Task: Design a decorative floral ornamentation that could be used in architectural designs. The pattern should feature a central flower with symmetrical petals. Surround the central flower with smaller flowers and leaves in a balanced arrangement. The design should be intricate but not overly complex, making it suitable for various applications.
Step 1017:
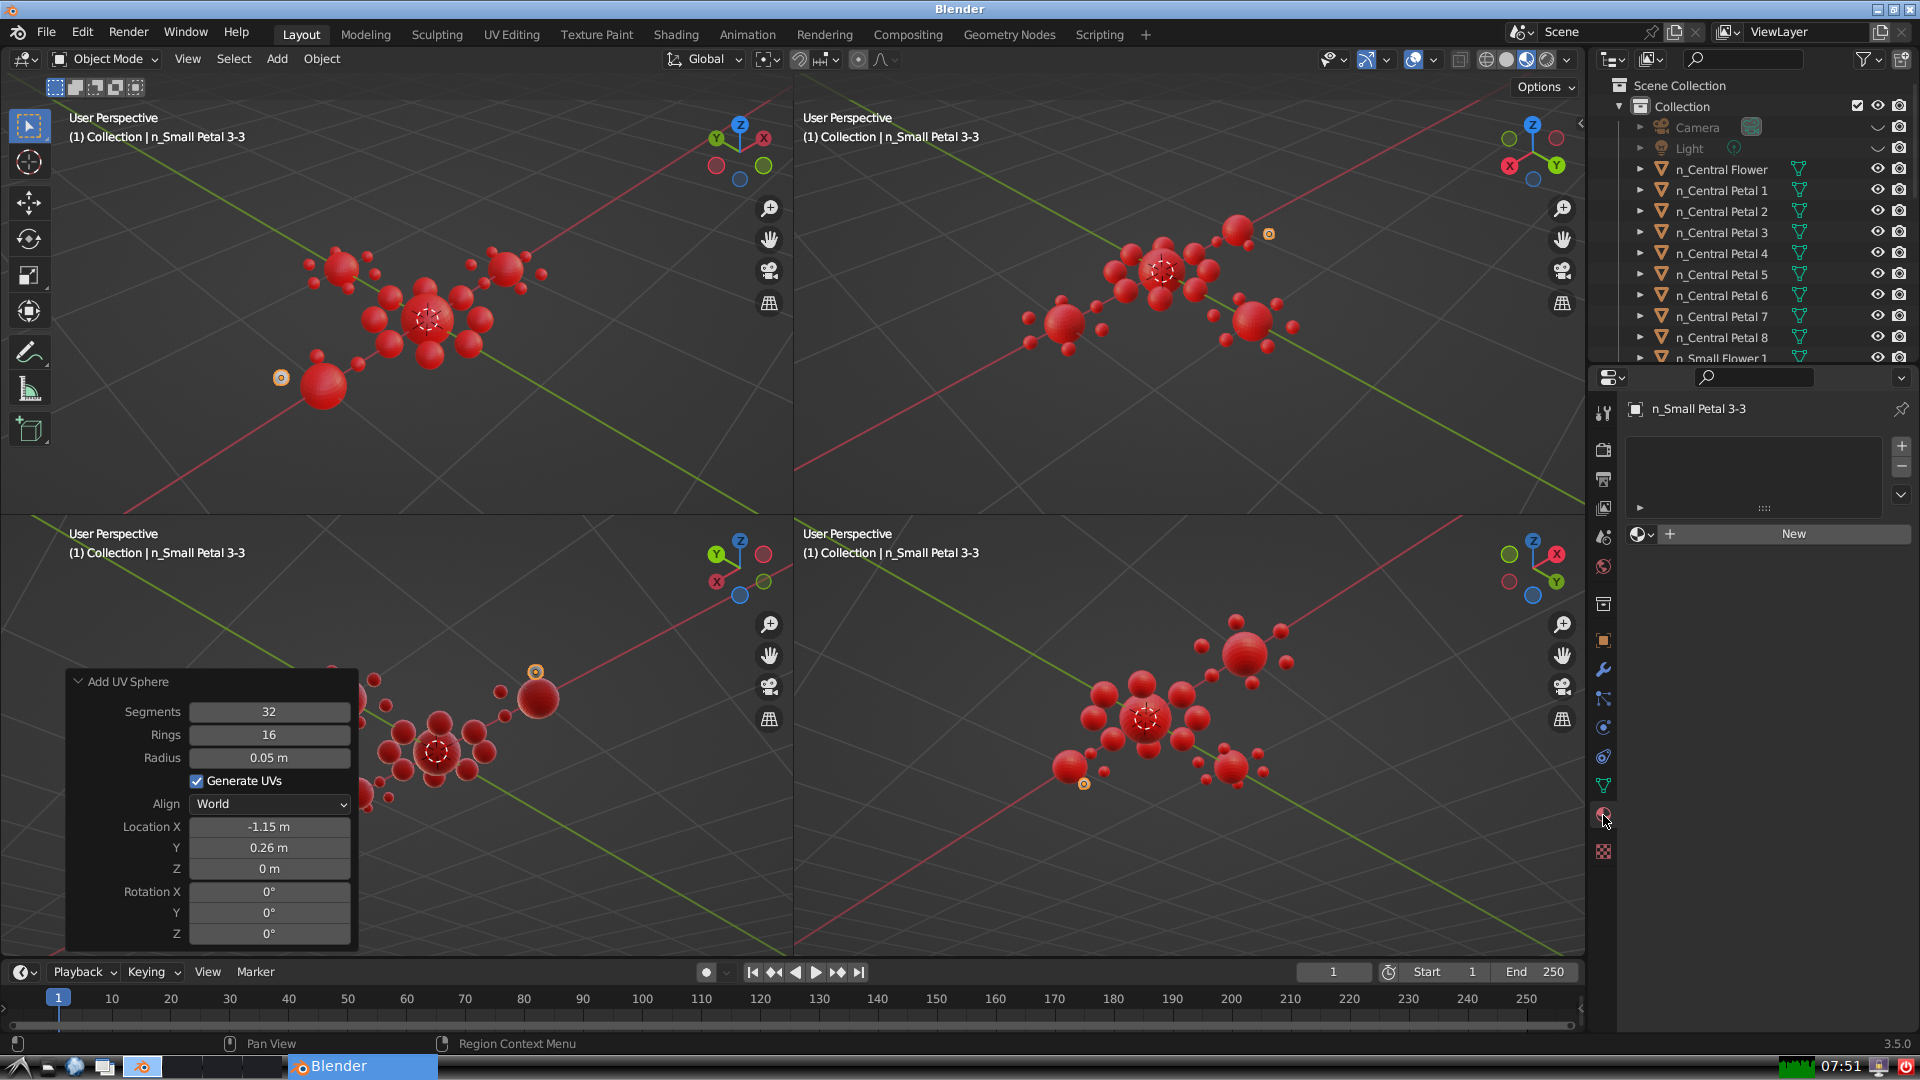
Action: {"mouse_move": [1636, 534]}